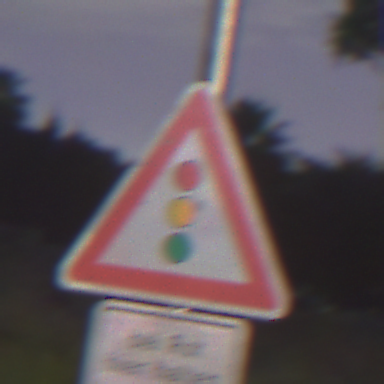
Verkehrszeichen: Lichtzeichenanlage
Zusatzzeichen unten: HinweisDurchVerbaleAngabe5
Umgebung: Outdoor, Suburban
Tageszeit: Night
Wetter: PartlyCloudy
Licht: Artificial
Jahreszeit: NotSpecified
Kontrast: HighContrast